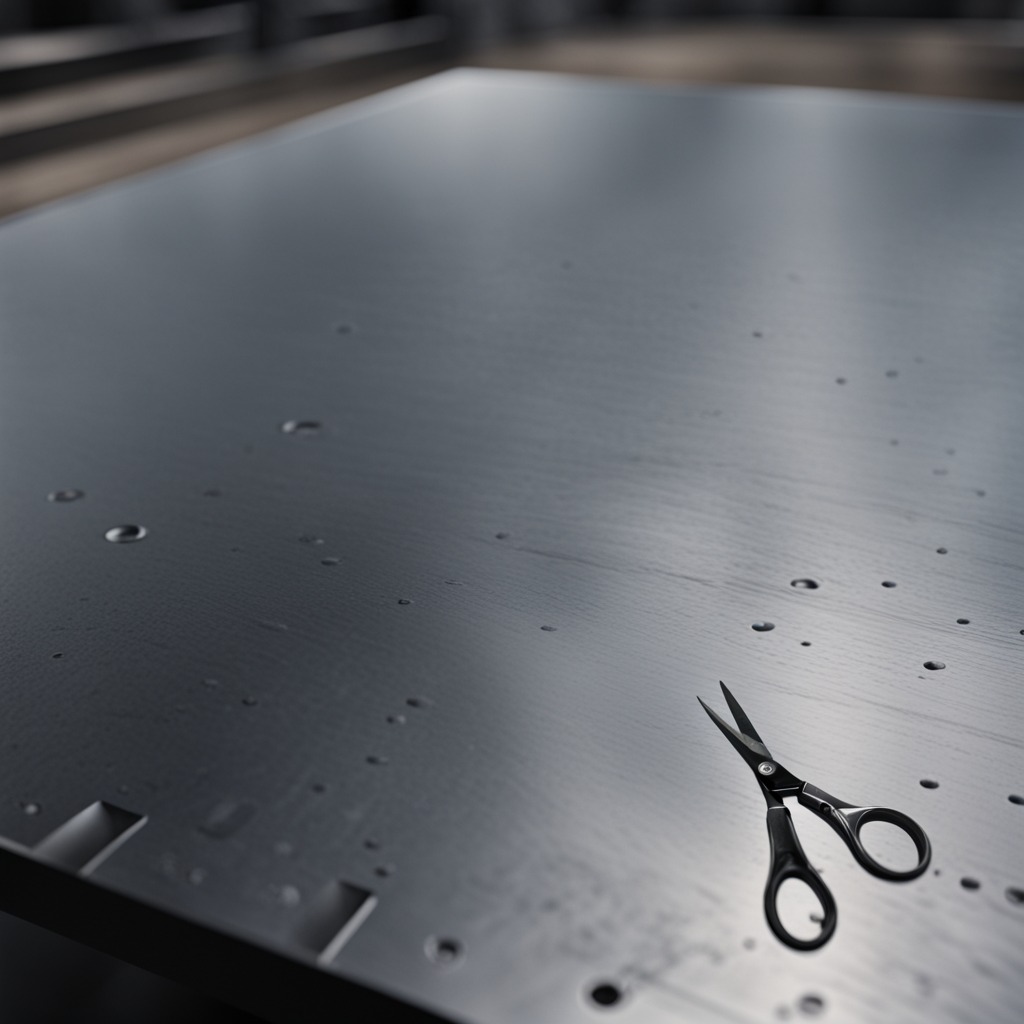
A scissor lies on the cold steel table in a mining workshop.